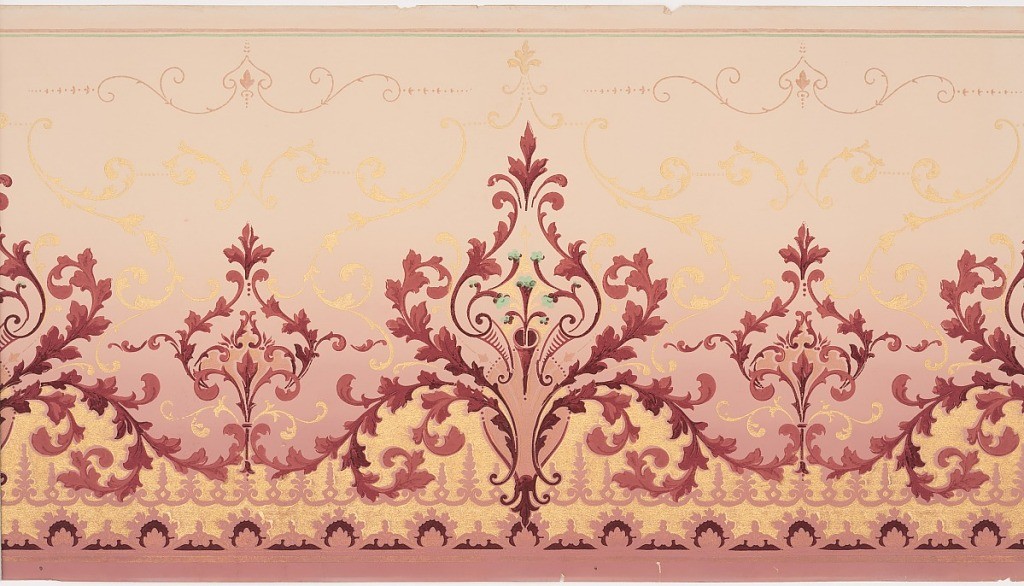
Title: Frieze
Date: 1905–1915
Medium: Machine-printed paper
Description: Scrolling medallions, alternating between larger and smaller. Printed in burgundy and metallic gold on background that shades from tan to red.